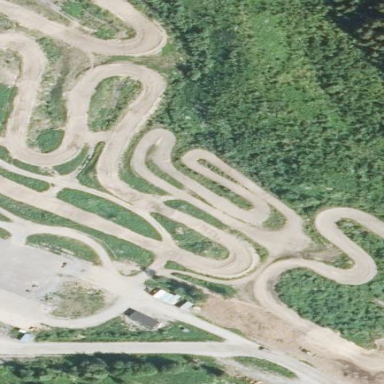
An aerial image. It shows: Motocross raceway road.